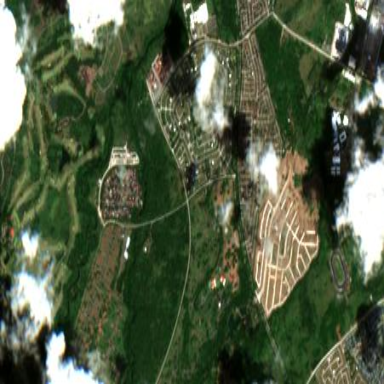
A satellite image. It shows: Residential area with detached houses.